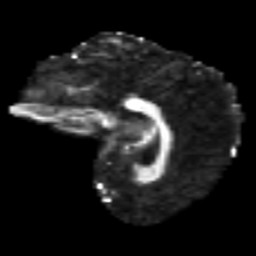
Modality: FA
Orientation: sagittal
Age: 33
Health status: ill
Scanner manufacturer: philips
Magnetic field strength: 3 T
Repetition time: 9 s
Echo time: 0.127 s